Field crop: maize
Growth stage: 2
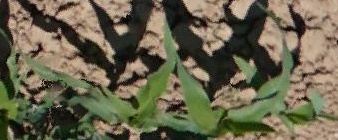
Species: maize